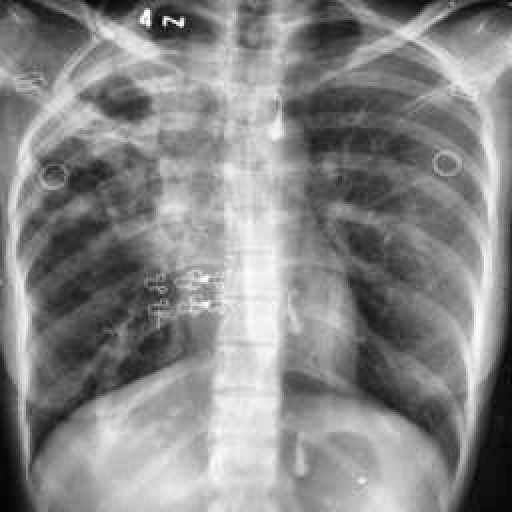
Finding: TUBERCULOSIS